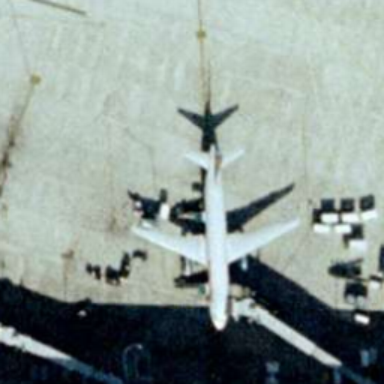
An airplanes is surrounded with some cars .